Question: I'm trying to create a local SQL Server Reporting Services report ('.rdlc' file) and connect this report to some data sets that I generate in code (no direct SQL Server connection).
I create a 'ReportDataProvider' class with some instance methods that return 'IList<T>' for various sets of criteria - but I cannot seem to find a way to make those data providing methods show up in the Reporting Services designer inside Visual Studio 2013.
When I look at the dialog that appears after clicking on 'Add DataSet' on the 'Datasets' node in the 'Report Data' explorer window, I see a ton of my classes listed there - but not my data provider class.

Is there anything special I need to be aware of (make the class 'static'? Decorate it with some attribute?) in order for it to show up in that dropdown list of possible data sources? I tried various things, but have failed to find any way to get this to work properly...
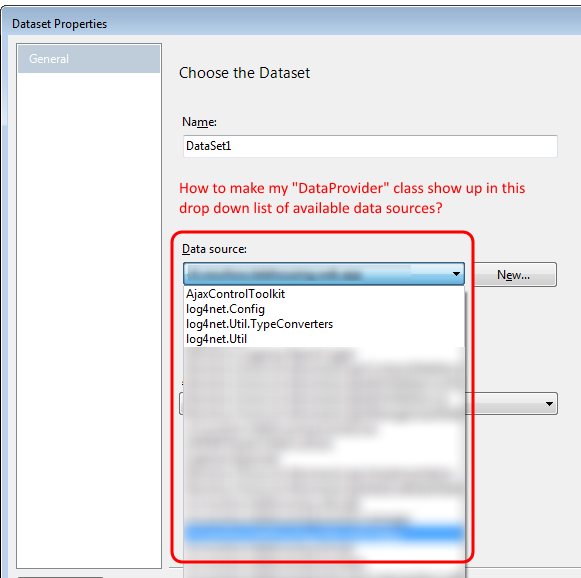
Answer: I do some research, and try different ways to add classes. Unfortunatly it happends that you in this designer. I tried different ways but no luck.
For non static classes this manual works for me every time, even with 'Interfaces' like 'IList', but i don't represent it here:
1. Make sure that namespace with your Data Report Classes available in your project with .rdlc files. Can be that you need to add reference.
2. Write Data Report Class and rebuild solution.
3. Close and reopen .rdlc files in your VS.
I using VS 2013 Ultimate Update 2.
This is my classes:
'''
using System.Collections.Generic;
namespace YourReportNamespace
{
public class ReportClass
{
public List<string> TestReportData()
{
return new List<string>();
}
public static List<string> StaticTestReportData()
{
return new List<string>();
}
}
public class ReportWithFieldsClass
{
private List<string> Data = new List<string>();
public List<string> TestReportData()
{
return Data;
}
public List<string> TestReportData2()
{
return Data;
}
public static List<string> StaticTestReportData()
{
return new List<string>();
}
}
public static class ReportWithFieldsStaticClass //This class will not appear
{
private static List<string> Data = new List<string>();
public static List<string> StaticTestReportDataFromField()
{
return Data;
}
public static List<string> StaticTestReportData()
{
return new List<string>();
}
}
}
'''
This is what i got in designer after i pass through manual: